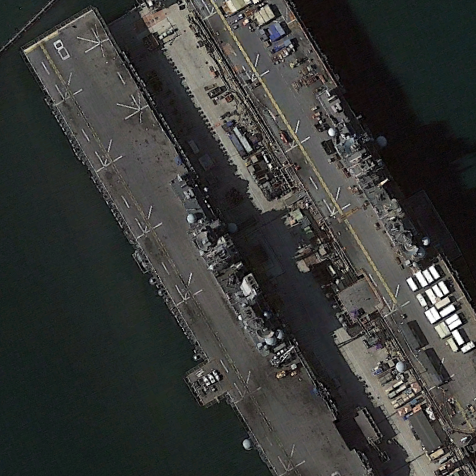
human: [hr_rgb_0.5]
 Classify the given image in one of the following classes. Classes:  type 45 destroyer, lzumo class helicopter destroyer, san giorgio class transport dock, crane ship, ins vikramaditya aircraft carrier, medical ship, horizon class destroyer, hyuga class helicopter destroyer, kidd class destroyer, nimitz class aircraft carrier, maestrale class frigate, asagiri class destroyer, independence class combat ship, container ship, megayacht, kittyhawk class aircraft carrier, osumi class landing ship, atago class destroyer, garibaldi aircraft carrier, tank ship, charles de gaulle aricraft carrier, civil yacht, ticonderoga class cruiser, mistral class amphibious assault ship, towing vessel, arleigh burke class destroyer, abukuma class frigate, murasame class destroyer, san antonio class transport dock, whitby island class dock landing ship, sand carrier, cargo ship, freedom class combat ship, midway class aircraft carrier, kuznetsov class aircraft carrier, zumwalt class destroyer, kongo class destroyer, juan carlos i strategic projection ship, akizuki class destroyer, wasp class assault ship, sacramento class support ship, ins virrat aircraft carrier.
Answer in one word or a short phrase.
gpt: Wasp class assault ship